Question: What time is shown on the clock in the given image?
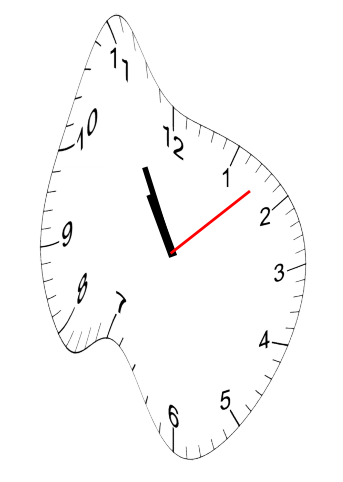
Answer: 10:55:08